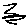
Label: zigzag